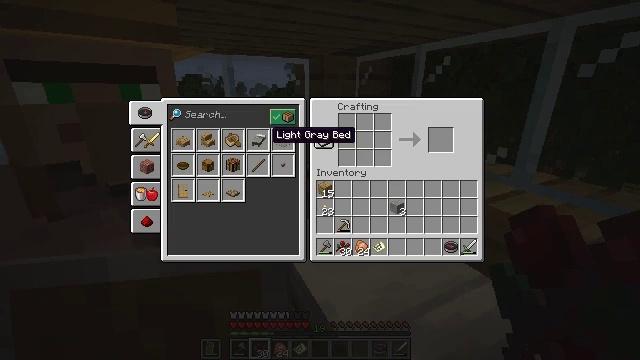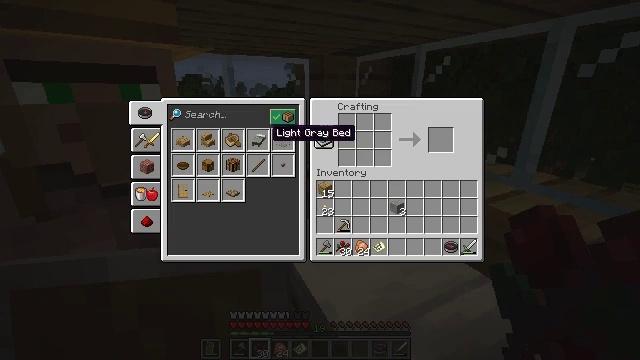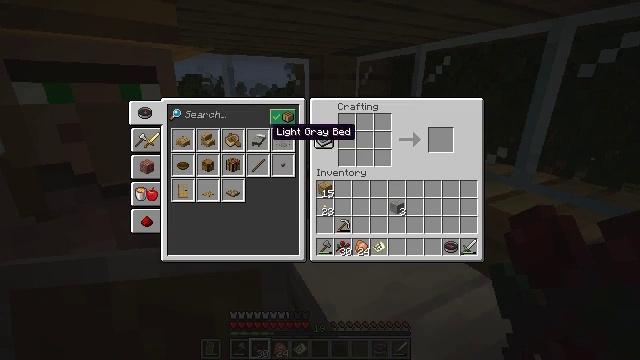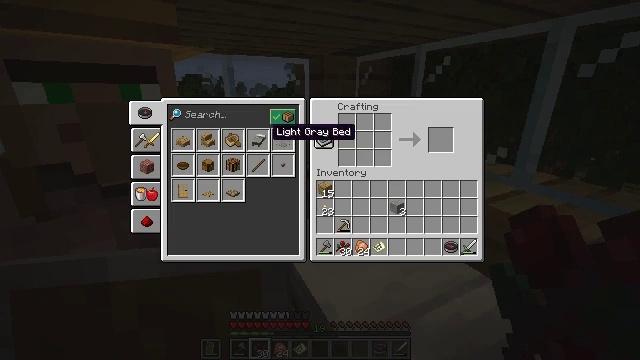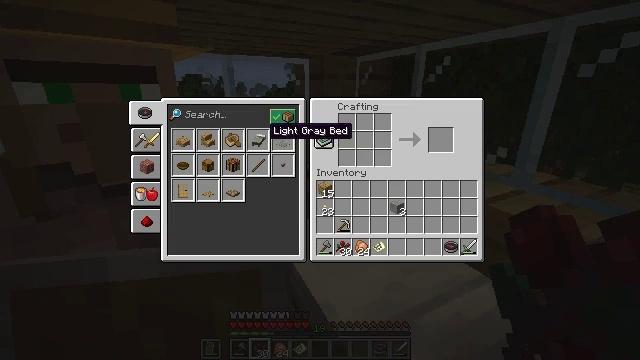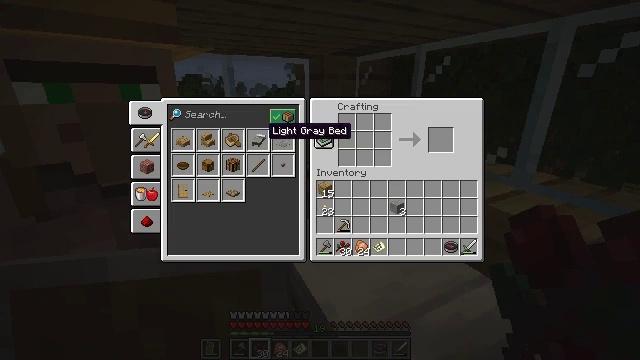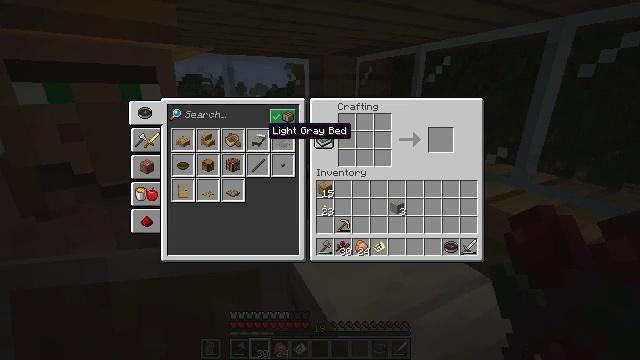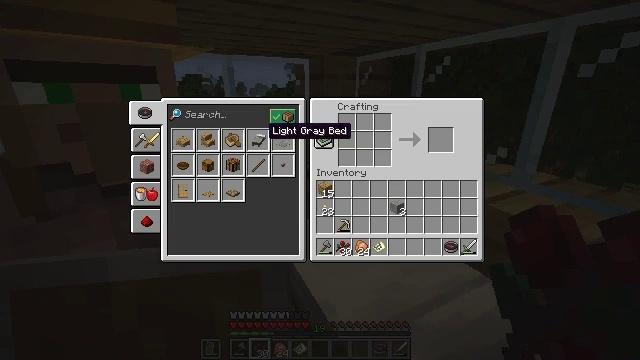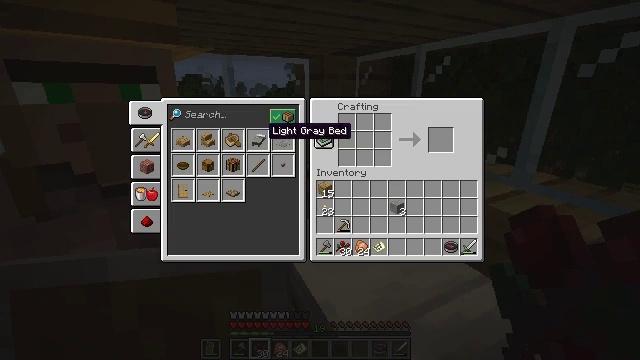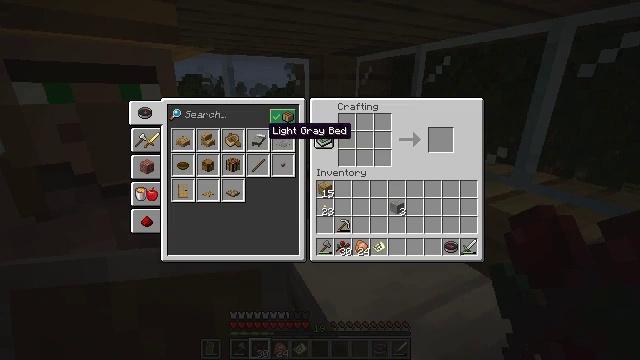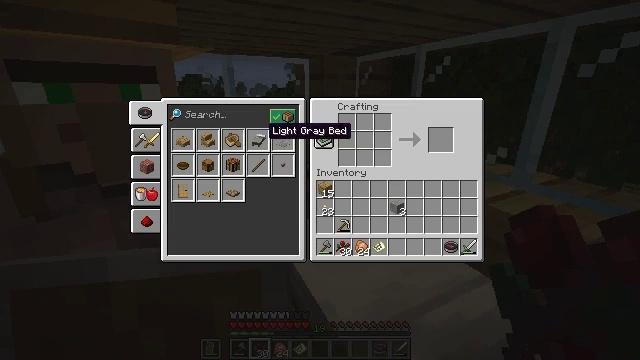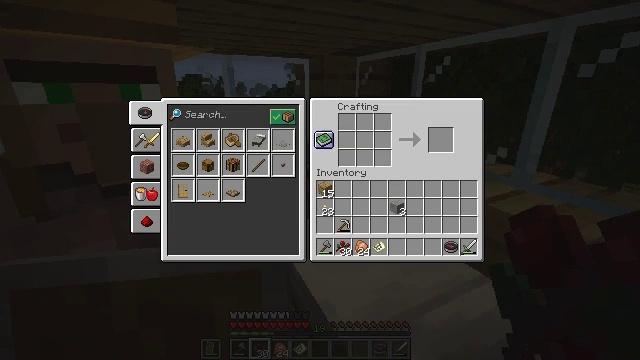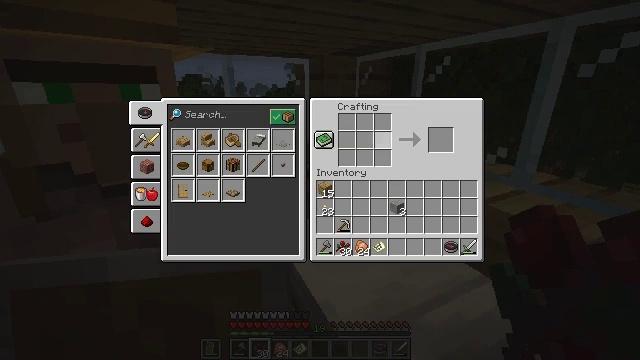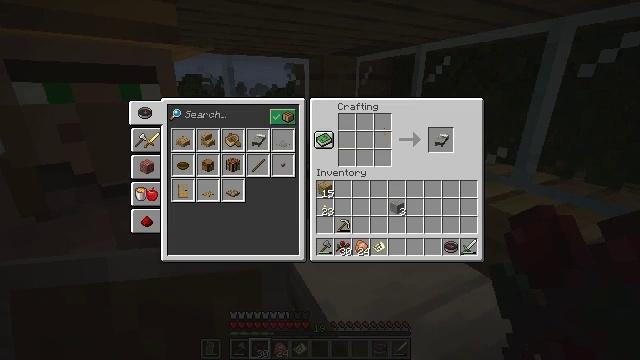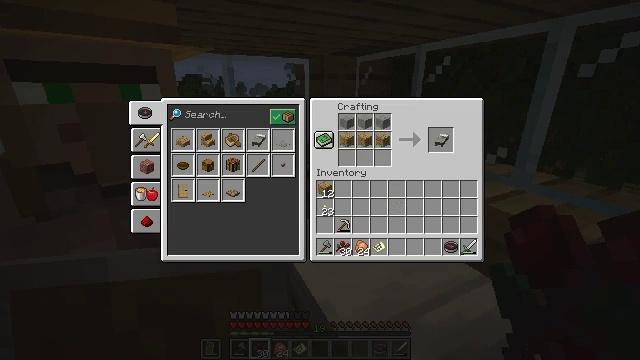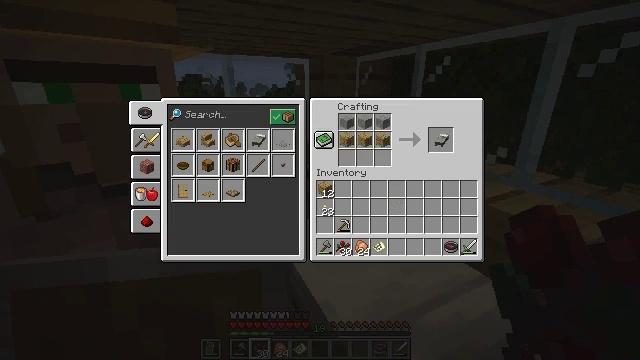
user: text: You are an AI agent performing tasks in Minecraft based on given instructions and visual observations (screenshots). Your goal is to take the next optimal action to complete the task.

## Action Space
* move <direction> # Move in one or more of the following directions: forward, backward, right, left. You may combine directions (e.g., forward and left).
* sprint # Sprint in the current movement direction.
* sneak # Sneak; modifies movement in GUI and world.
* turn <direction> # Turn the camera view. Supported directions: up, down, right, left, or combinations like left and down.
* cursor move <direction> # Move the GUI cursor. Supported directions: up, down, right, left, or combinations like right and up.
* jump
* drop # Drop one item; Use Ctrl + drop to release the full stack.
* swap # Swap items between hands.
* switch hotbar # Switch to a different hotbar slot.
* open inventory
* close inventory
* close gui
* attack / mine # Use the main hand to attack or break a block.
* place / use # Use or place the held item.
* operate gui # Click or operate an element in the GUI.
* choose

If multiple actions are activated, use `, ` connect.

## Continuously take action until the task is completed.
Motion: motion action
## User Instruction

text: Obtain a light gray bed by crafting.
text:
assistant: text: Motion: no_op
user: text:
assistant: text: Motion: no_op
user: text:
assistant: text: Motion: no_op
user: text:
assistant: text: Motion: no_op
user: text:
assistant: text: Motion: no_op
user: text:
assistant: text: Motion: no_op
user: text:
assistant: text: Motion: no_op
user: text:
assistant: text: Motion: operate gui
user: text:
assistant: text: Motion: operate gui
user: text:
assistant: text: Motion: operate gui
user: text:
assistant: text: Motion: cursor move right
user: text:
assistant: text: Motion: cursor move right
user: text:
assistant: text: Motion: cursor move right
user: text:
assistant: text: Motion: cursor move right
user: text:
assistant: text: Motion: no_op
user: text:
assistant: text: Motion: no_op
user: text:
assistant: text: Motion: no_op
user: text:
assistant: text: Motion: cursor move left
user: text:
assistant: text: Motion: cursor move left
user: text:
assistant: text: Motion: no_op
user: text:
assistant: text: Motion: no_op
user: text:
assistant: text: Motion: operate gui
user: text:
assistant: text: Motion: operate gui
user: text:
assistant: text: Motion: no_op
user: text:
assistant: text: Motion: cursor move down
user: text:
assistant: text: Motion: cursor move left and down
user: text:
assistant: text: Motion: no_op